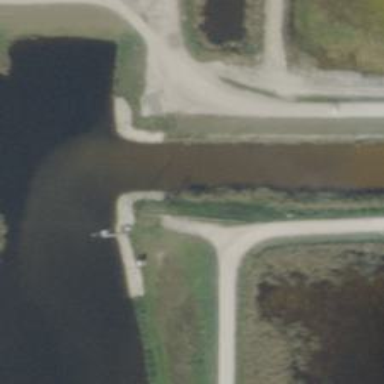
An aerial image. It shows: Canal.